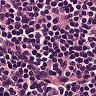
Metastatic tissue present: no